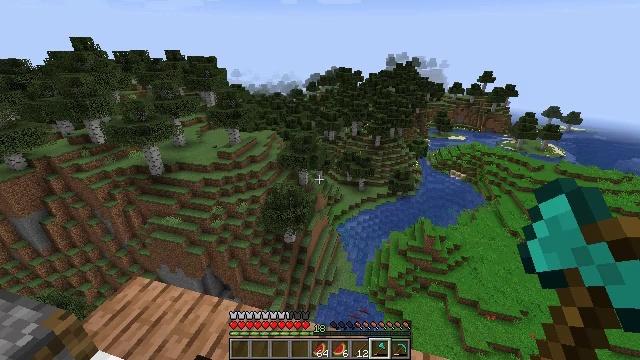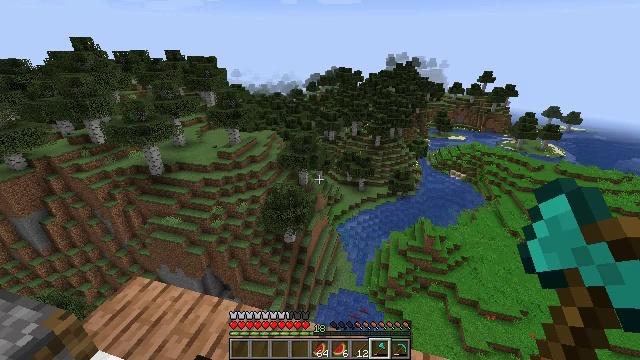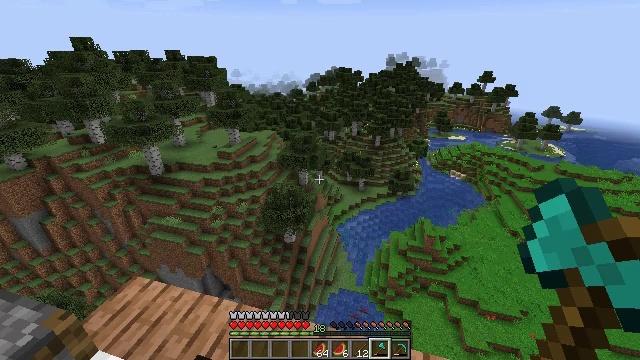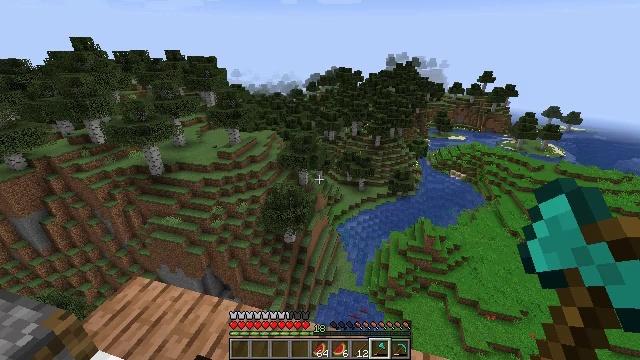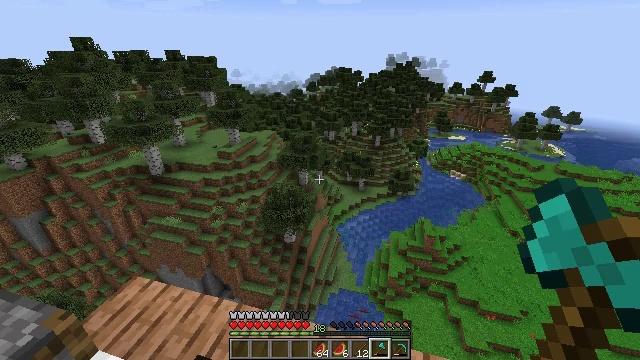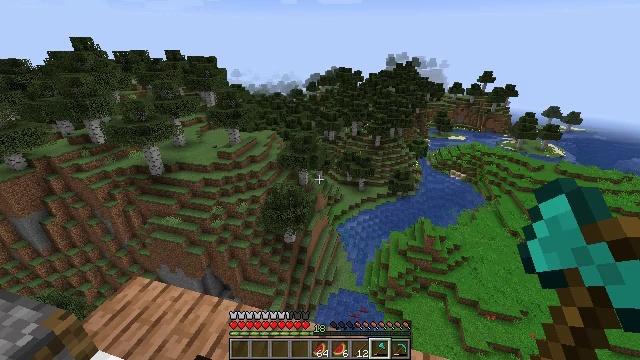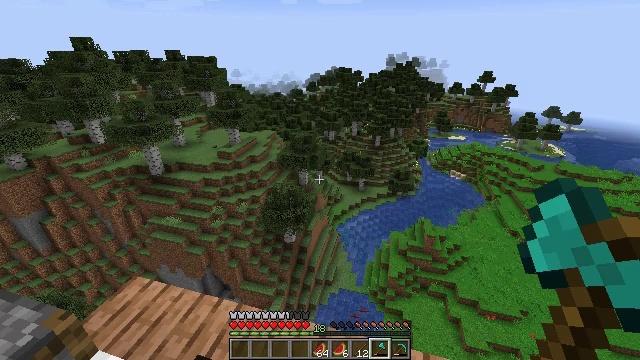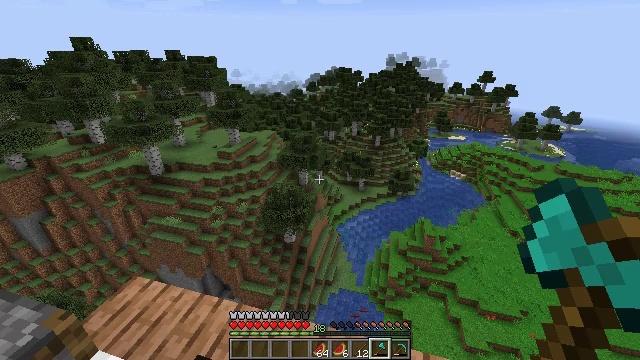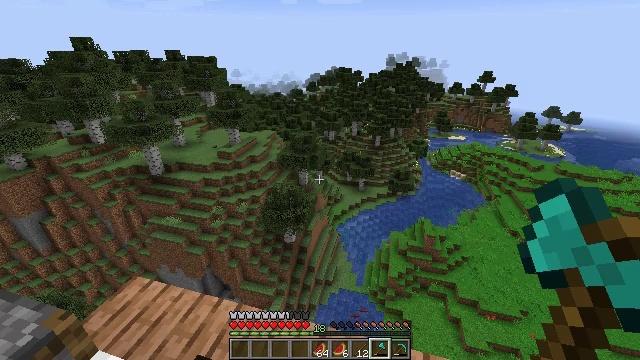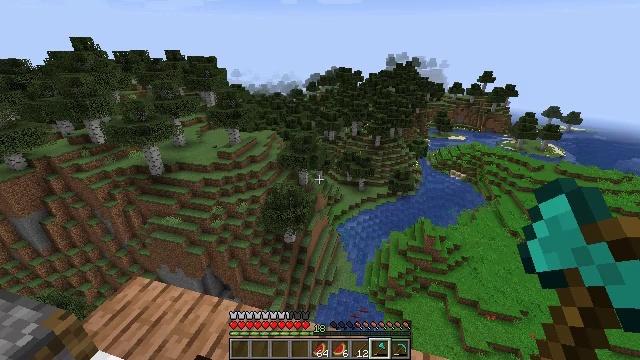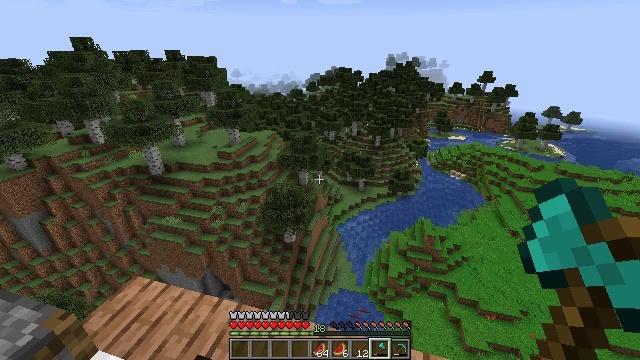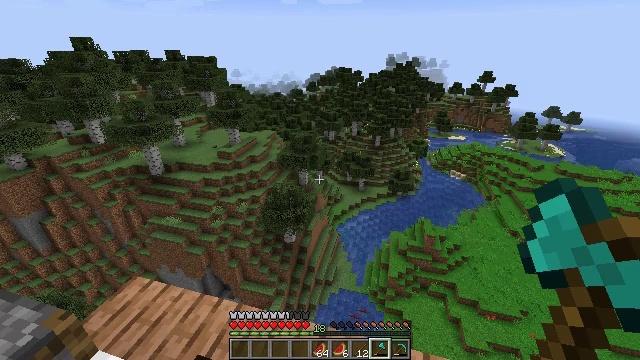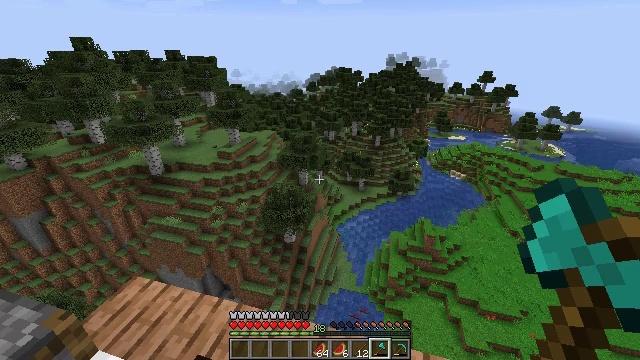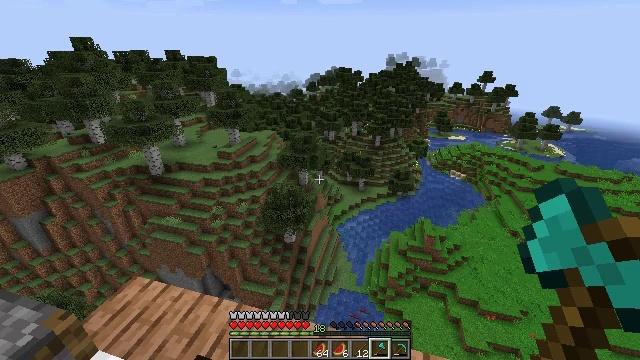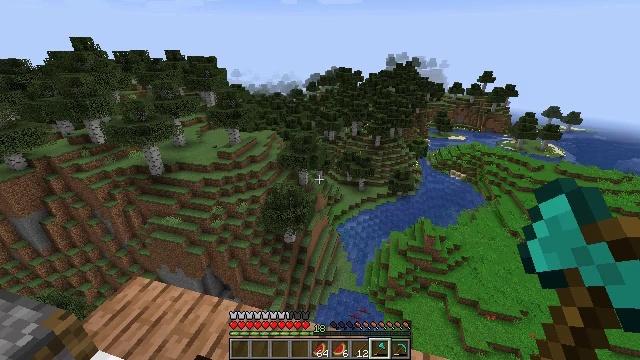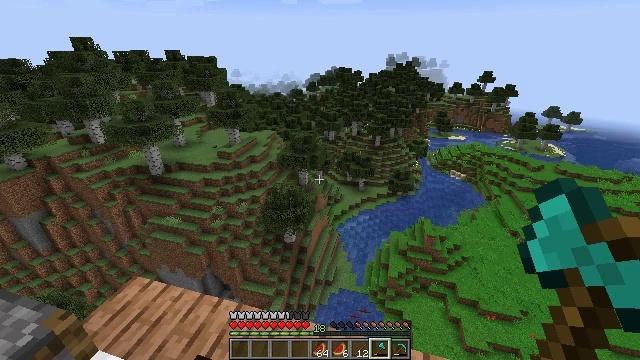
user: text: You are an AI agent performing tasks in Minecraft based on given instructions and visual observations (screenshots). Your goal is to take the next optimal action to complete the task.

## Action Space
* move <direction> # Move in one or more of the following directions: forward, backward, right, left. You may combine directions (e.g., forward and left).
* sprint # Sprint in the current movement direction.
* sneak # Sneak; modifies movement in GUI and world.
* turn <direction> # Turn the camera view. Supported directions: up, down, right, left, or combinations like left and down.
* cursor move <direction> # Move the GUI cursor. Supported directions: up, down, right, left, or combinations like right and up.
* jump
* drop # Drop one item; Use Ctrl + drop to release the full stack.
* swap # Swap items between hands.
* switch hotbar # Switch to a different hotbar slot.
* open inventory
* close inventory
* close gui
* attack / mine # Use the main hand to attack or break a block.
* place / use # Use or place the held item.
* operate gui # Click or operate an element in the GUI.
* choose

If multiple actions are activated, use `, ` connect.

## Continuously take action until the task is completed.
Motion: motion action
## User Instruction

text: Cook a cooked salmon.
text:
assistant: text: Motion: no_op
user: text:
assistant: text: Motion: no_op
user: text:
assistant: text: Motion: no_op
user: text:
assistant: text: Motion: no_op
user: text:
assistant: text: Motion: no_op
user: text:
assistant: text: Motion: no_op
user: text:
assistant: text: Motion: no_op
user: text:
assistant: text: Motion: no_op
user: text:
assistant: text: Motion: no_op
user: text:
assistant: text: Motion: no_op
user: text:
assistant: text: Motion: no_op
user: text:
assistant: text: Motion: no_op
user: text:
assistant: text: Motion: no_op
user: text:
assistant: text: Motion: no_op
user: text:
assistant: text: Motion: no_op
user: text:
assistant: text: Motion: no_op
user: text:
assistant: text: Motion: no_op
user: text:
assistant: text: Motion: no_op
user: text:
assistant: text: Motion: no_op
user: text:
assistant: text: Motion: no_op
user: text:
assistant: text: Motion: no_op
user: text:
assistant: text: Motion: no_op
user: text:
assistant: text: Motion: no_op
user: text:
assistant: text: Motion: no_op
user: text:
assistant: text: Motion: no_op
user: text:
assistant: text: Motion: no_op
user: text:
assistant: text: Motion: no_op
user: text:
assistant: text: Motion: no_op
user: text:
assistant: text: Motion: no_op
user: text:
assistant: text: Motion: no_op